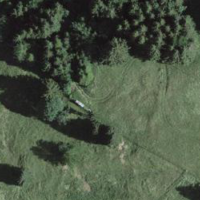
EUNIS habitat code: 25
Species observed at this site:
Traunsteinera globosa
Dactylorhiza maculata
Juniperus communis
Gymnadenia conopsea